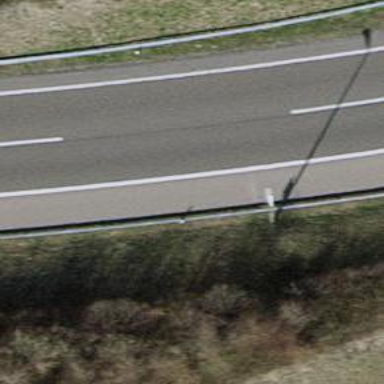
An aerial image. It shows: Asphalt motorway link.